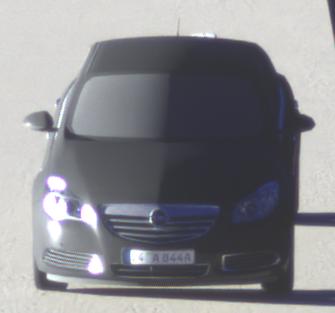
Make: Opel
Model: Insignia 1.6
Detailed model: Insignia (A) Notch Back
Model produced from: 2008/11
Model produced until: 2008/12
Doors: 4
Color: black
Road condition: dry road
Daytime: sunrise or sunset
Contrast: high contrast